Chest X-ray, PA view. Patient: 43 years old, sex M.
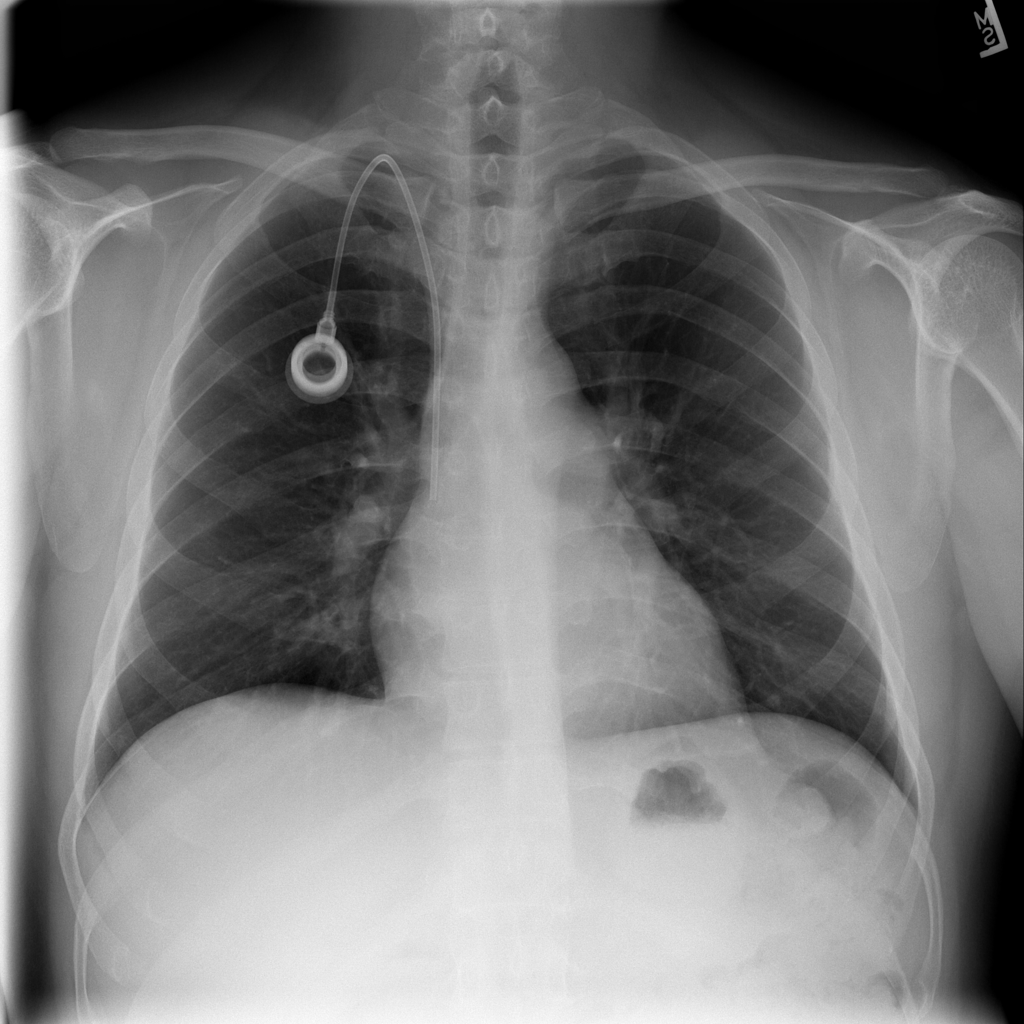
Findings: No Finding